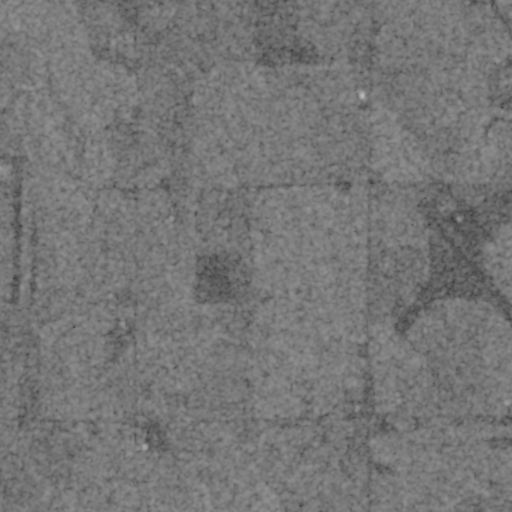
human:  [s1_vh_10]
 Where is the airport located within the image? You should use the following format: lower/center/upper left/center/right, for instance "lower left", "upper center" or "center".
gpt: The airport is located in the lower right of the image.
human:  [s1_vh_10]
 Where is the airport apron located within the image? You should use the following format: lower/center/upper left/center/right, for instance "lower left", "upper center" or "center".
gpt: The airport apron is located in the center right of the image.
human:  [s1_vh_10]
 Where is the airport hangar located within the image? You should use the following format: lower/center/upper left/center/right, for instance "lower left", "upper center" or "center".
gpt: The airport hangar is located in the center right of the image.
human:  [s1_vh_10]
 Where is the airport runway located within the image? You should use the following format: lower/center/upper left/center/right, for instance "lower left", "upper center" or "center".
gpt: The airport runway is located in the center right of the image.
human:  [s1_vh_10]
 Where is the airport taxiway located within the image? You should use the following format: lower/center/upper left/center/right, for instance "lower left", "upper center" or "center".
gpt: The airport taxiway is located in the center right of the image.
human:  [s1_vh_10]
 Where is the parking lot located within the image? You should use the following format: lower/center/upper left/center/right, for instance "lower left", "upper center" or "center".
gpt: The parking lot is located in the center right of the image.
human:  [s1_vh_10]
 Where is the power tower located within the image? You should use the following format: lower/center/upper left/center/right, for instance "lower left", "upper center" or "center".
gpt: There is no power tower in the image.

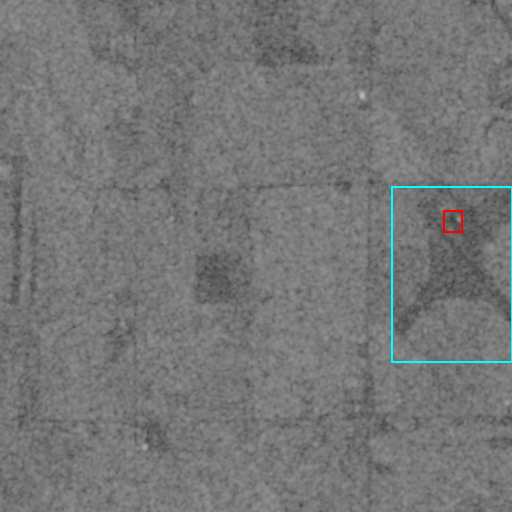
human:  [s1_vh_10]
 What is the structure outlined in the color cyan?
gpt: The structure outlined in cyan is an airport.
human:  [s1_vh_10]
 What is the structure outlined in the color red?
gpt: The structure outlined in red is an airport apron.
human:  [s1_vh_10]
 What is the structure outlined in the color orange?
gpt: There is no orange outline.